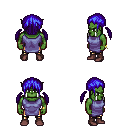
a pixel art fantasy rpg character, male body template, orc, green skin, chain tabard jacket, gold greaves, blue twin-tailed hairstyle, bracelets, maroon shoes, four views (front, back, left, right), 2x2 character sprite sheet, small pixel art, hard edges, no anti-aliasing